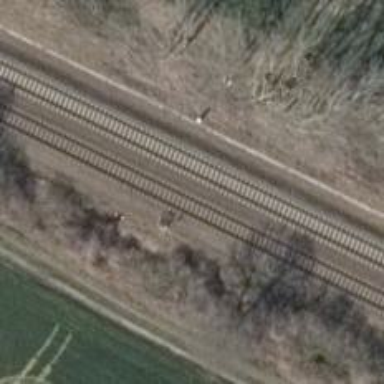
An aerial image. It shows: Railway signal.